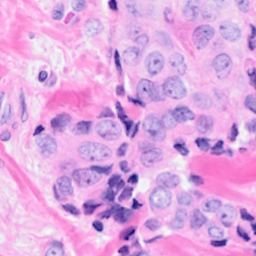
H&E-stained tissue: Breast